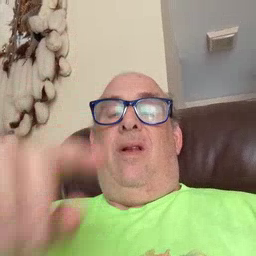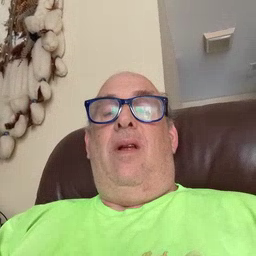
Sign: tree